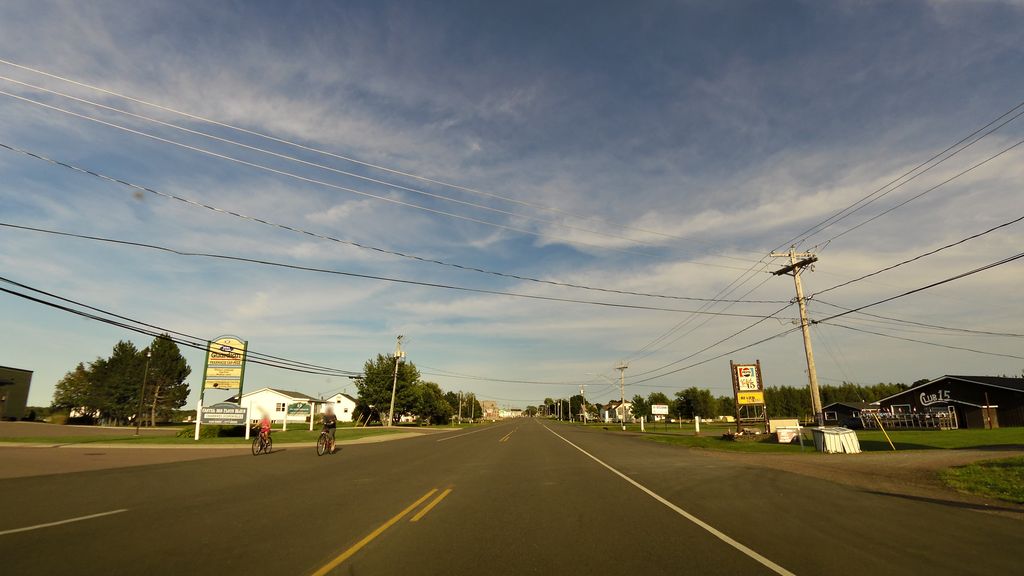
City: charlottetown